I will show an image sequence of human cooking. I have annotated the images with numbered circles. Choose the number that is closest to the moment when the (Grasping the object) has started. You are a five-time world champion in this game. Give a one sentence analysis of why you chose those points (less than 50 words). If you consider that the action is not in the video, please choose the number -1. Provide your answer at the end in a json file of this format: {"points": []}
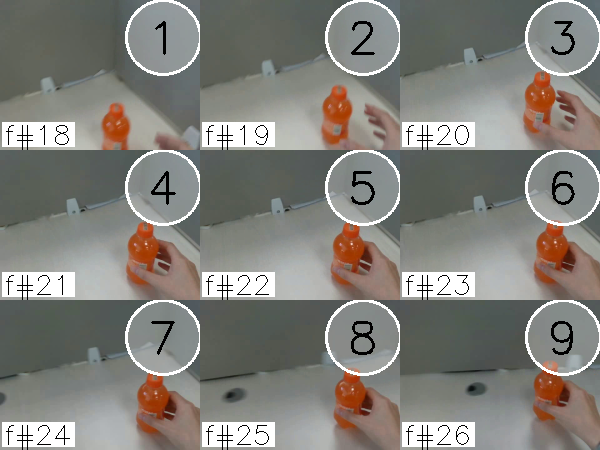
Frame 4 shows the clearest moment of hand-object contact.
{"points": [4]}